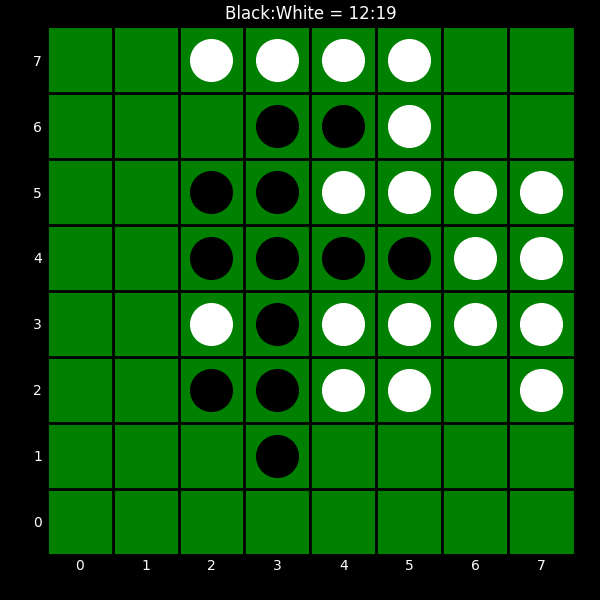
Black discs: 12
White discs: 19